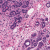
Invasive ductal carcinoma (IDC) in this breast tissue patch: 0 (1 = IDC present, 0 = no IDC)